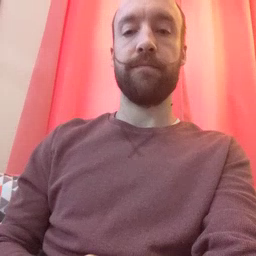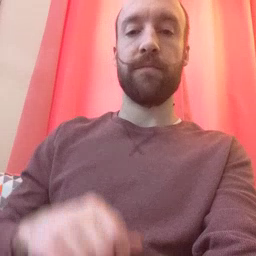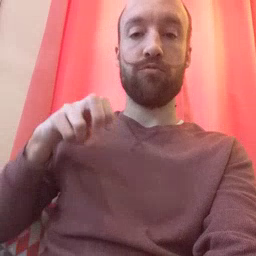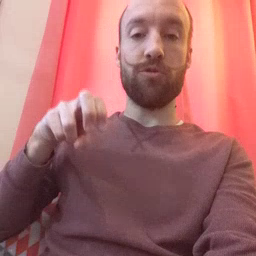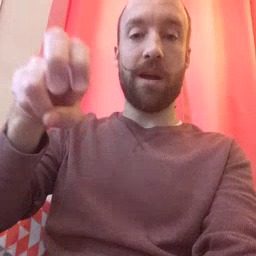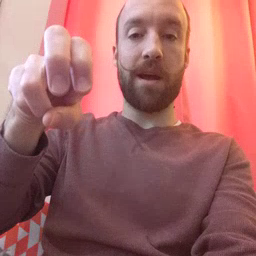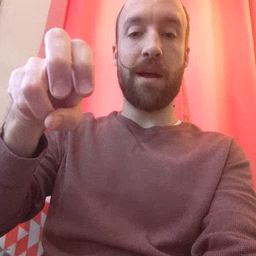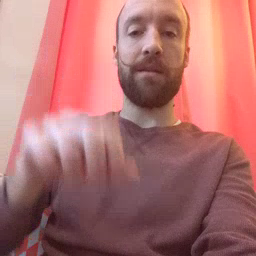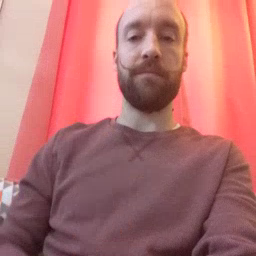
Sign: ride